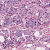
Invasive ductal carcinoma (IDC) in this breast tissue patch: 1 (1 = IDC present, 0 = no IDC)